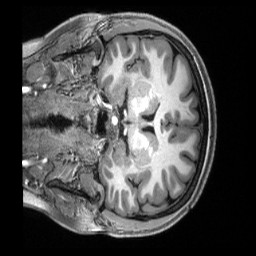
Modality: T1w
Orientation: coronal
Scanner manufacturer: siemens
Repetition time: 2.5 s
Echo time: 0.00231 s